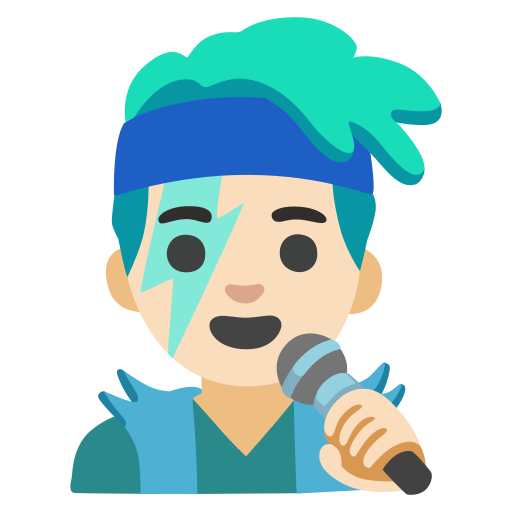
Emoji: 👨🏻‍🎤